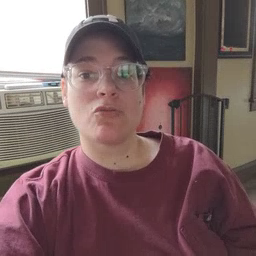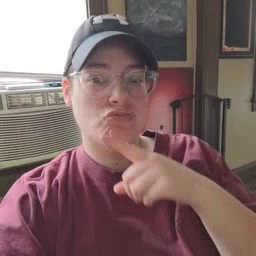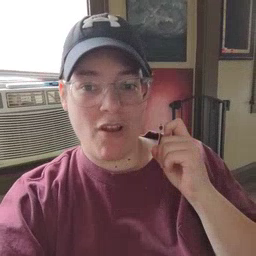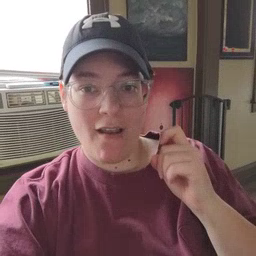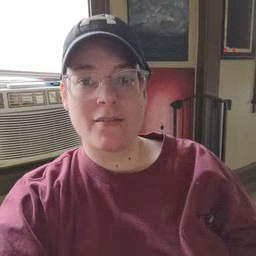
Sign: dry